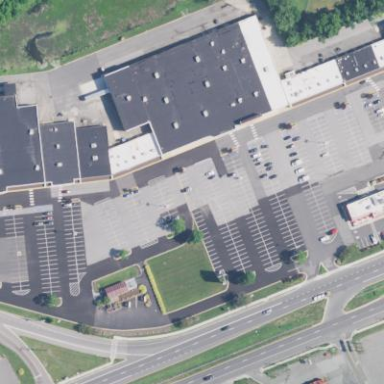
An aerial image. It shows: Retail area.